Question: I have numerous div elements that I would like to be scrolled horitonzaly rather than vertically, based on 100% parent height.
I have done a quick move up of the desired result.
As an example if the parent is 600 pixels tall, six 100px items will fit before it makes a new column and a 900px height would fit 9 items.
How can I achieve this affect? I only need it to work in Chrome is cross-browser support is not available for this.
Code for you to fiddle with, <URL>
'''
<div class="container">
<div class="item">1</div>
<div class="item">2</div>
<div class="item">3</div>
<div class="item">4</div>
<div class="item">5</div>
<div class="item">6</div>
<div class="item">7</div>
<div class="item">8</div>
<div class="item">9</div>
<div class="item">10</div>
<div class="item">11</div>
<div class="item">12</div>
<div class="item">13</div>
<div class="item">14</div>
<div class="item">15</div>
<div class="item">16</div>
<div class="item">17</div>
<div class="item">18</div>
<div class="item">19</div>
<div class="item">20</div>
</div>
.container{
max-height: 400px;
width: 100%;
overflow: scroll;
}
.item{
height: 100px;
}
'''

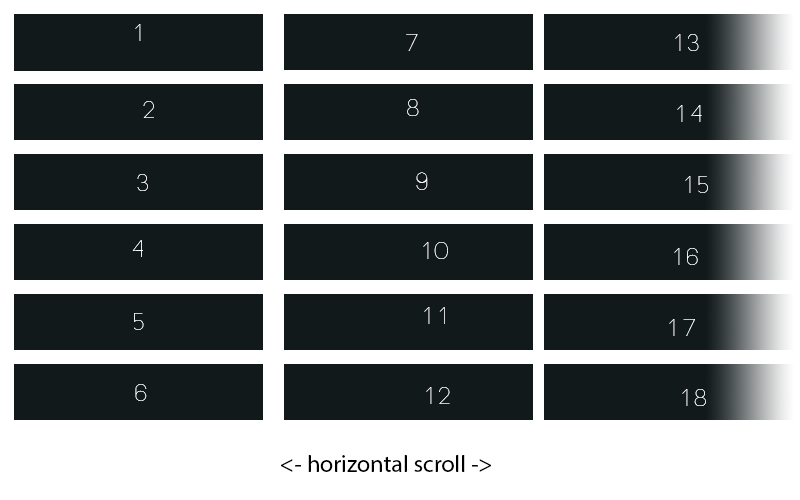
Answer: Use flexbox for this
<URL>
## CSS
'''
.container{
max-height: 600px;
width: 100%;
display: flex;
flex-direction: column;
flex-wrap: wrap;
}
.item{
height: 70px;
background: silver;
width: 200px;
margin: 10px;
padding: 5px;
}
'''